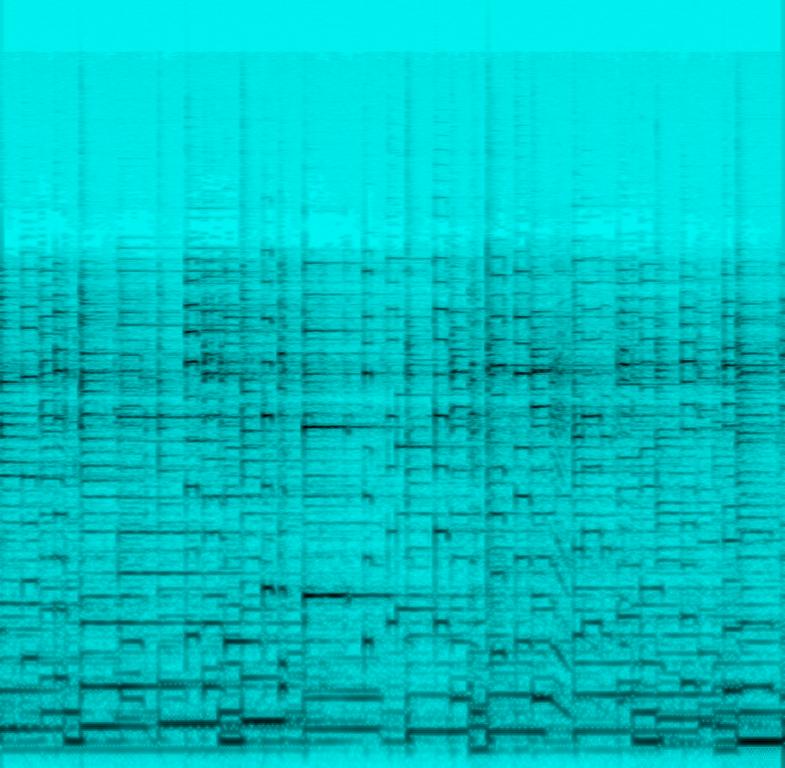
This is an instrumental piece consisting of an electric guitar solo which is played with the tapping technique. There is a usage of complex chords and syncopations, essential characteristics of the progressive rock genre. The guitar has a clear tone.